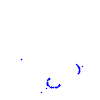
Particle: proton